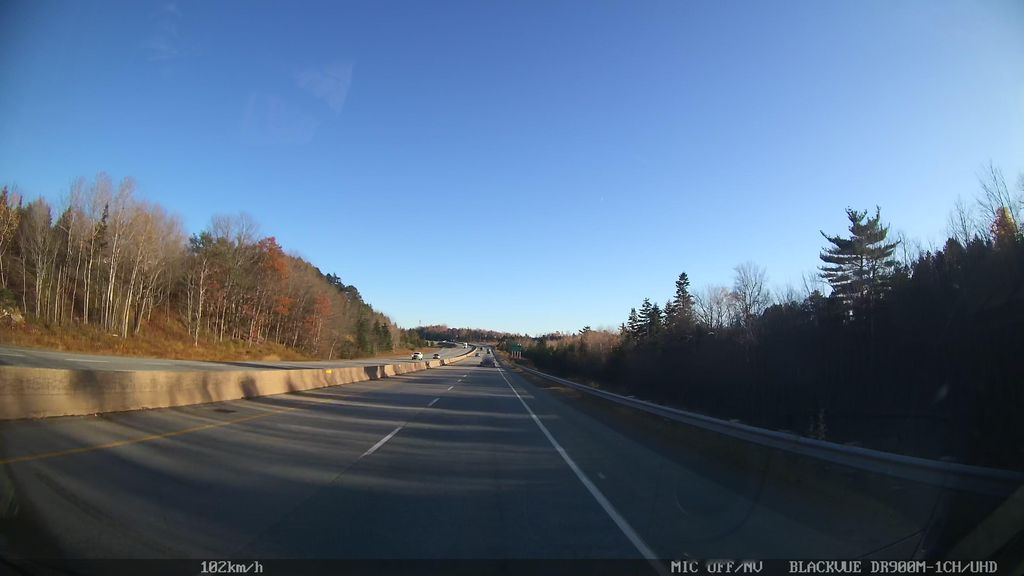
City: halifax